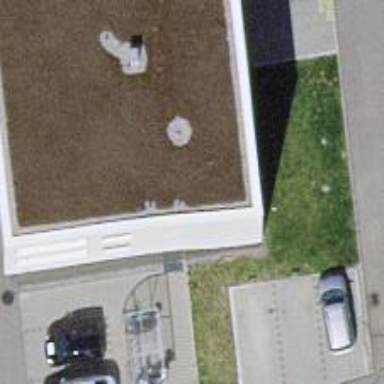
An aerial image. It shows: Post office.